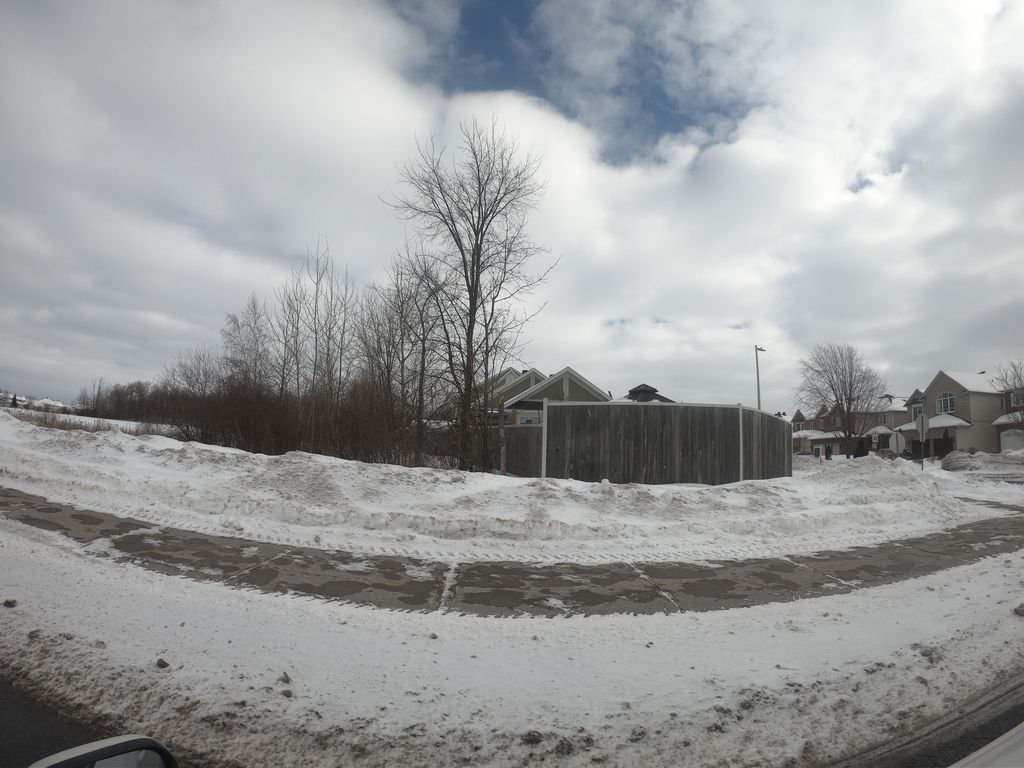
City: ottawa-gatineau